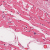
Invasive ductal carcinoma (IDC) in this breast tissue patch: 0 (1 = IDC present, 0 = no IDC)